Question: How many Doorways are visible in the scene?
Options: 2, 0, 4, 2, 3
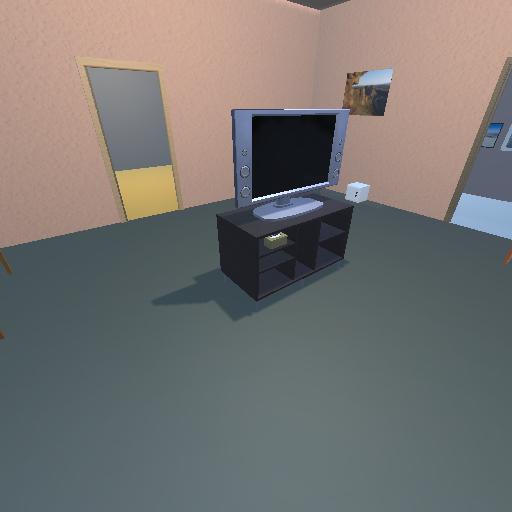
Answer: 2